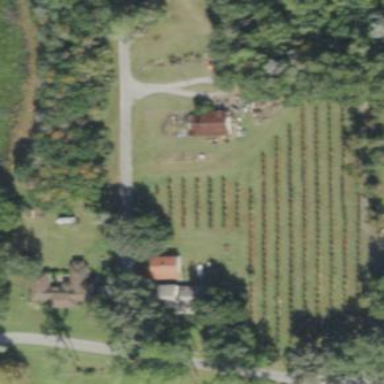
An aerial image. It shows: Orchard.